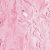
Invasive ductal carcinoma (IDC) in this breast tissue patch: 0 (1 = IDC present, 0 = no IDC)